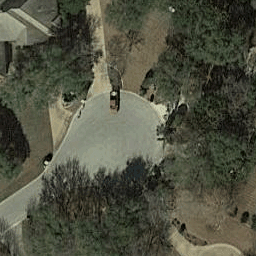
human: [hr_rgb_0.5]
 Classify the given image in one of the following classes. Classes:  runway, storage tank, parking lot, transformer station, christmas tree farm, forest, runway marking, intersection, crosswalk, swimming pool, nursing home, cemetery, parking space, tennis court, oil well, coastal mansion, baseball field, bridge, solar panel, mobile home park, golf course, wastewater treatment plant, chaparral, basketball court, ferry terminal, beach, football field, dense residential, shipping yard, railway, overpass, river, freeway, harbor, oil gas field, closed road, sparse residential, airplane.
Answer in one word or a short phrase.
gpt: closed road